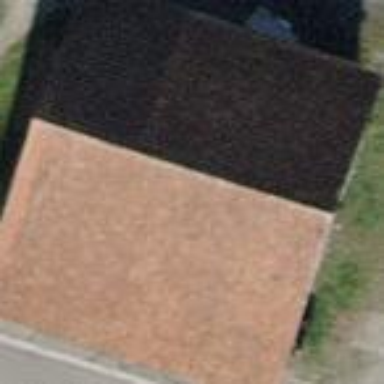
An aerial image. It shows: Shed building.